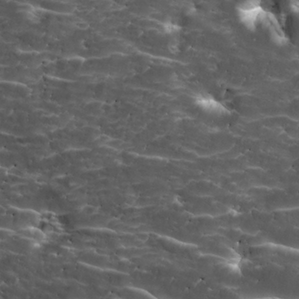
Label: non_frost